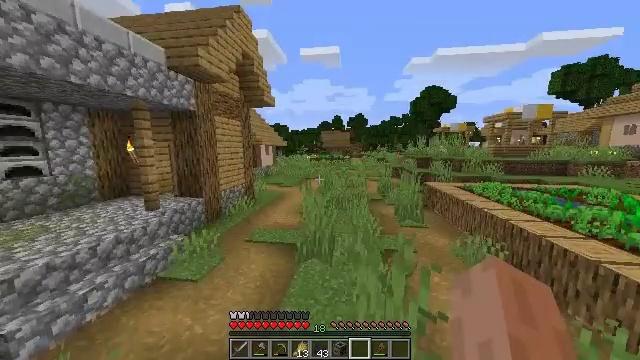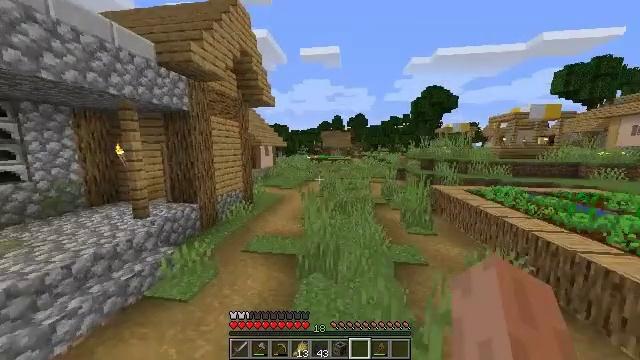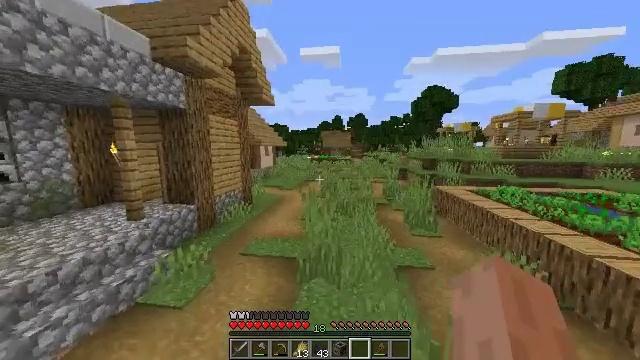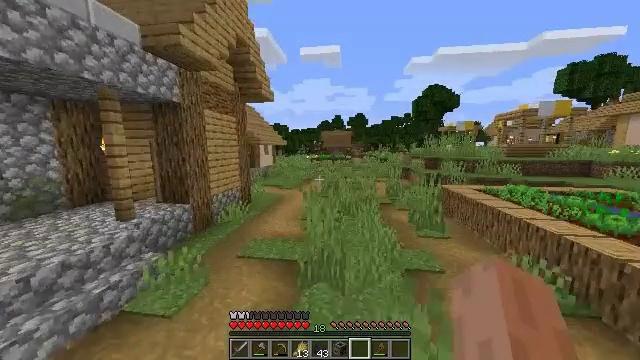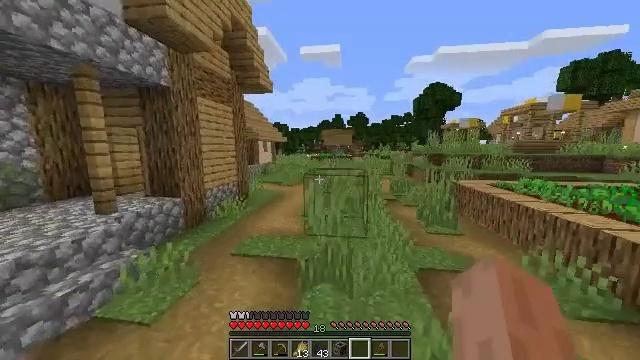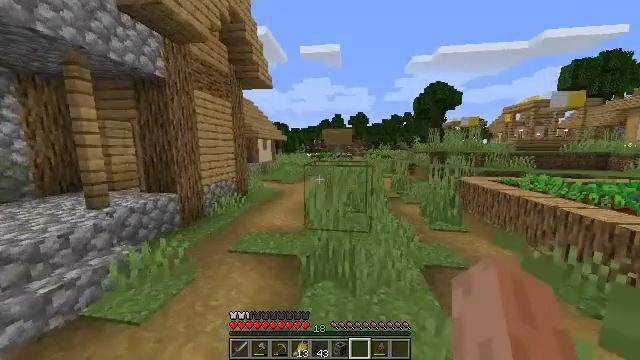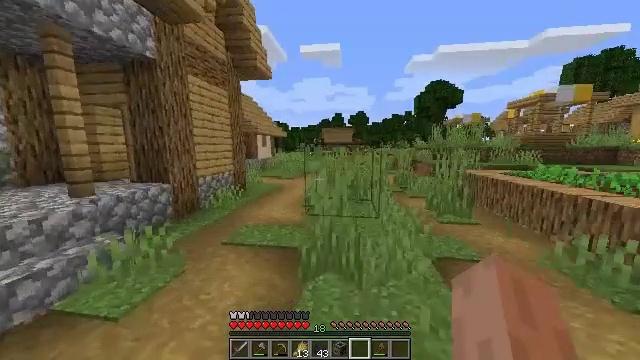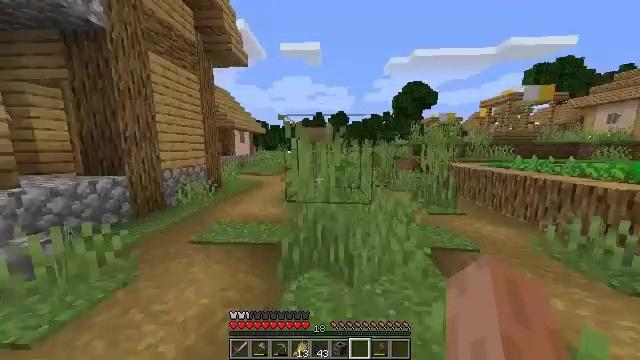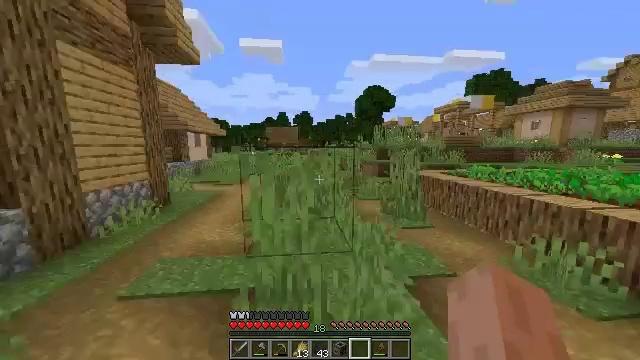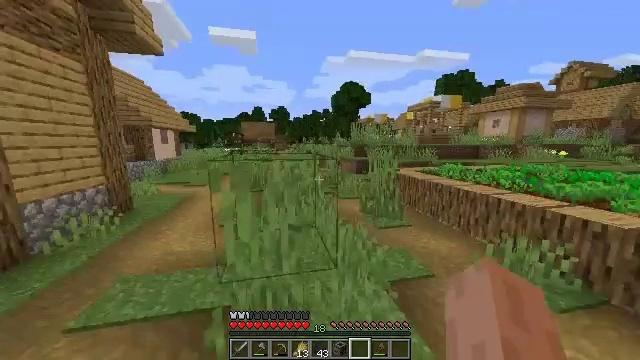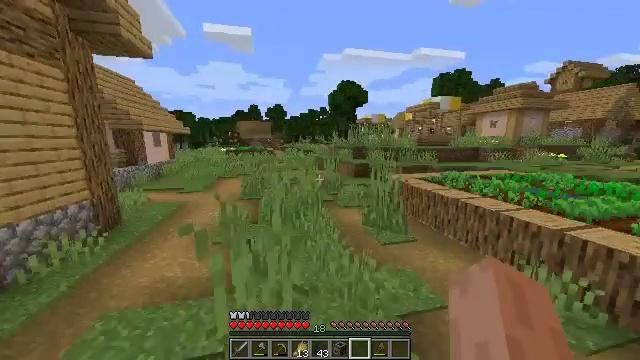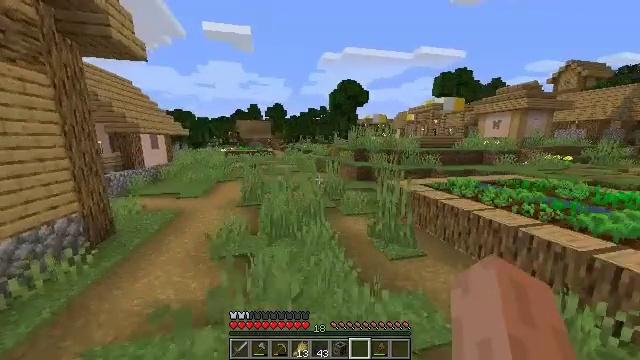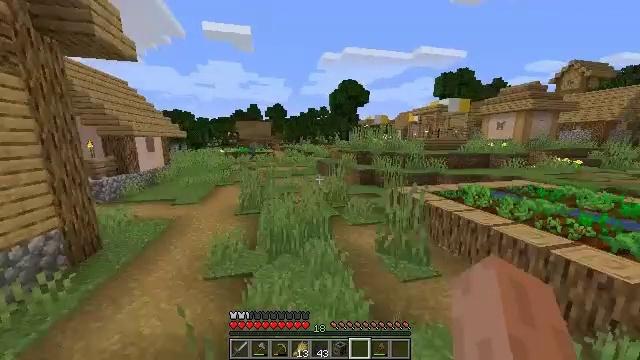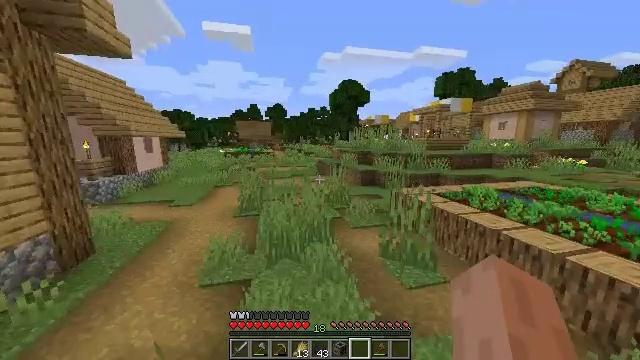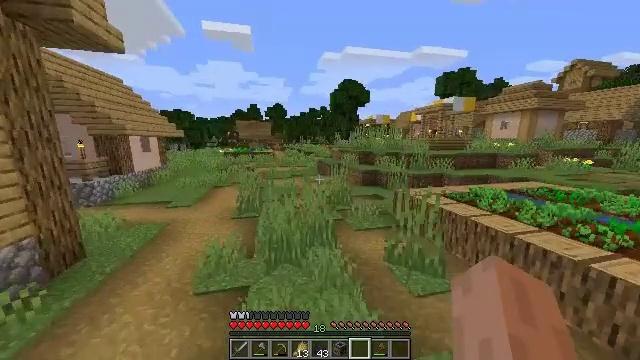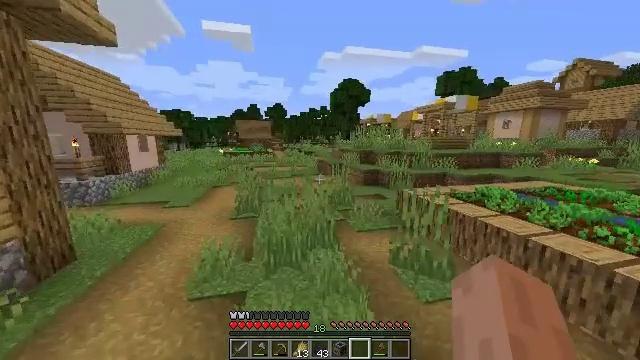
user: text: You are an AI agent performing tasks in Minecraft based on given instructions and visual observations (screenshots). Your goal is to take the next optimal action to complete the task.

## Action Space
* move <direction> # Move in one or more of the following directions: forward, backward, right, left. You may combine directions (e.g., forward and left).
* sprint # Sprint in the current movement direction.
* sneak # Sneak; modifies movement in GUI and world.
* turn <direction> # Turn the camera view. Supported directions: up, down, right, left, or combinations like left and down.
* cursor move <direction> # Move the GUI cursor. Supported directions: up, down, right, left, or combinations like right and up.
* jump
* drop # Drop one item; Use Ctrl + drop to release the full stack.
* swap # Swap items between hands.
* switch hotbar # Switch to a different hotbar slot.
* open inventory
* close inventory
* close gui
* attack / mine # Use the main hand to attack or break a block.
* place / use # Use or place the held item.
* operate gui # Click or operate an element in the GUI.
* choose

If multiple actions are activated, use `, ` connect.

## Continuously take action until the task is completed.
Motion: motion action
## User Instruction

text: Break the grindstone to collect it.
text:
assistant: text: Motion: move forward, jump
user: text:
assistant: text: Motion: move forward, jump
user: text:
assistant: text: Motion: move forward, jump
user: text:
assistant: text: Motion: move forward, jump
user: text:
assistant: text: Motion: move forward, jump
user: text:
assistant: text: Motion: move forward, jump
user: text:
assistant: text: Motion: move forward, turn right, jump
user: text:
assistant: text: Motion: move forward, turn right, jump
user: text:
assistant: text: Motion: move forward, turn right and down, jump
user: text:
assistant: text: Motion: move forward, jump
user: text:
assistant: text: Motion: move forward, jump
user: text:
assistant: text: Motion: move forward, jump
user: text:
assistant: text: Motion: move forward, jump
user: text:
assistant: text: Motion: move forward, jump
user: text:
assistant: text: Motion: move forward, jump
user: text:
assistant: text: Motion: move forward, jump
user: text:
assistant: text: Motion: move forward, jump
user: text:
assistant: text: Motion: move forward, jump
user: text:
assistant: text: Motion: move forward, jump
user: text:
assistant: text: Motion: move forward, jump
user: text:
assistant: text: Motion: move forward, jump
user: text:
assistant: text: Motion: move forward, turn left, jump
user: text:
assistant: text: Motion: move forward, turn left and down, jump
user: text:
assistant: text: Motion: move forward, turn left and down, jump
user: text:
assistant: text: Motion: move forward, turn left, jump
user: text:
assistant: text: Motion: move forward, jump
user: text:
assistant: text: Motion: move forward, jump
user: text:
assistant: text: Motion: move forward, jump
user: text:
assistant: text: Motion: move forward, jump
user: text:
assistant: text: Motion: move forward, jump